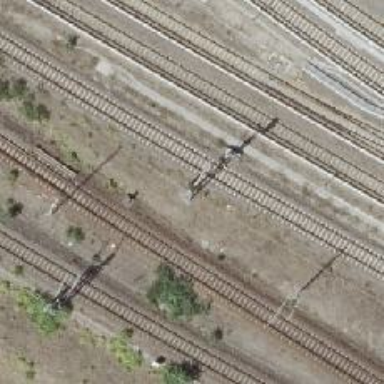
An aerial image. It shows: Catenary mast for power lines.